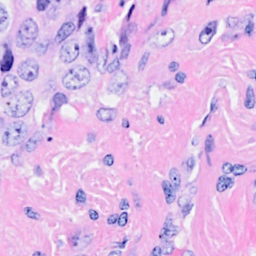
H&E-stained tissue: Breast